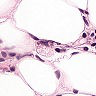
Metastatic tissue present: yes